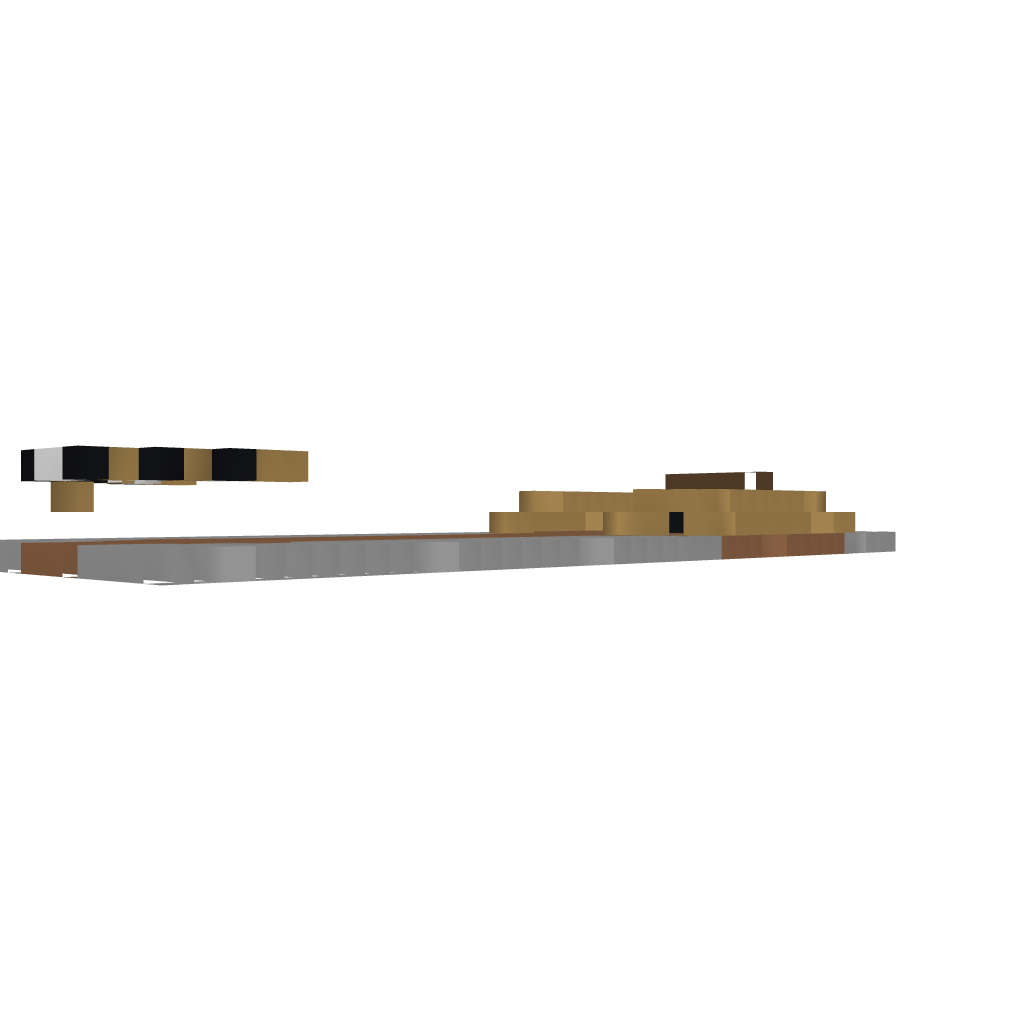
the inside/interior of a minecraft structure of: Guitar that works!